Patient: sex F, age 65
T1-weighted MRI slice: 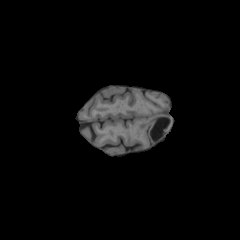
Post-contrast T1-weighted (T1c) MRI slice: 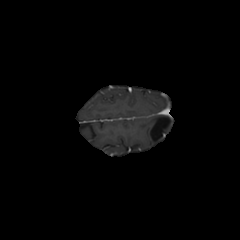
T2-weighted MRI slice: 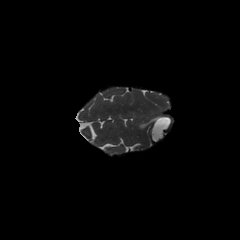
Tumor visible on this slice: no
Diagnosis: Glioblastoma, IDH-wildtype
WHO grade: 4